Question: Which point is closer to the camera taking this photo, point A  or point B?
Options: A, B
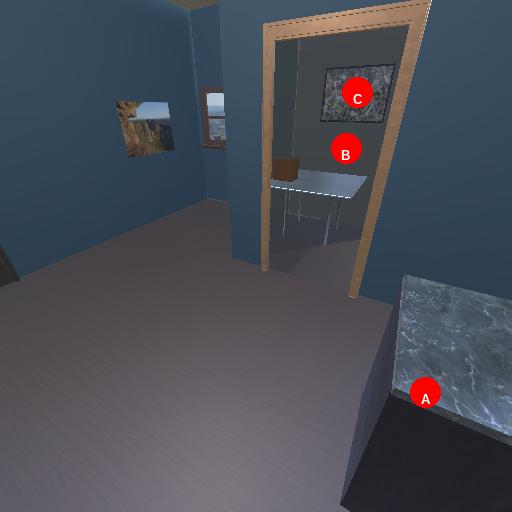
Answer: A